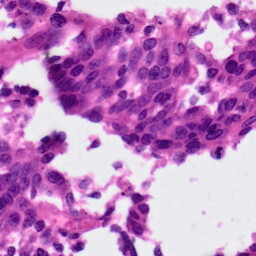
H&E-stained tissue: Ovarian